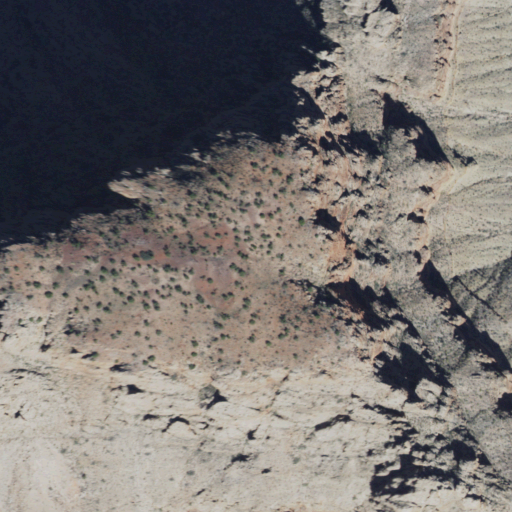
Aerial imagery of mountain in Arizona named Fan Island containing shrub and barren land